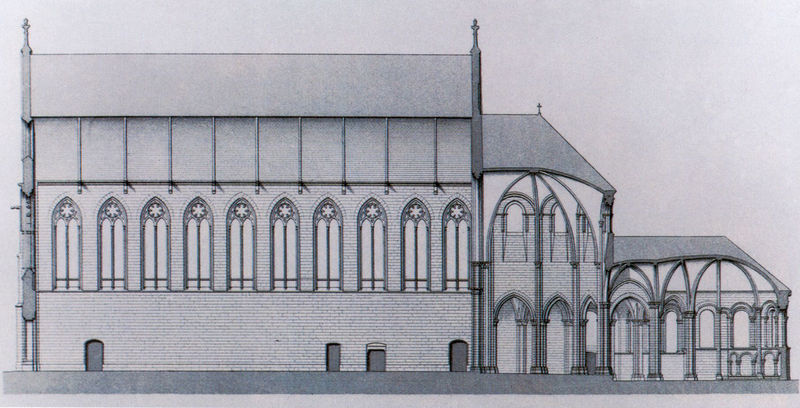
Titel: Saint Martin des Champs (Aufriß)
Standort: Paris
Institution: Saint Martin des Champs
Schlagwörter: dunkel, weiß, blume, fenster, glas, grau, hell, pfeiler, schwarz, skizze, säule, säulen, tür, zeichnung, dach, gebäude, haus, rose, ornament, wand, architektur, sockel, stein, steine, kirche, drei, innen, gotik, boot, schiff, papier, modell, bogen, fassade, türen, dächer, giebel, mauer, ziegel, graphik, backstein, pilaster, kuppel, seitenansicht, tor, halle, bögen, eingang, außen, umgang, gewölbe, kreuz, dom, mauerwerk, rippen, schnitt, sterne, stich, seite, entwurf, arkaden, kathedrale, langhaus, fries, portal, tore, sims, kreuzrippen, gesims, mittelschiff, kreuze, dienste, gotisch, obergaden, rippengewölbe, rosette, spitzbogen, spitzbögen, apsis, romanik, chor, kapelle, plan, konsolen, streben, querschnitt, bau, christentum, pass, rosetten, lanzettfenster, sakralbau, osten, masswerk, basilika, grundriss, lisenen, aufriss, bauplan, triglyphen, längsschnitt, hallenkirche, kapellen, vierung, längsschiff, strebewerk, chorumgang, gotteshaus, absis, strebepfeiler, krabben, kirchenfenster, kiche, masswerkfenster, stabwerk, chorraum, chorkapelle, gaden, entwuf, dreigeteilt, chorgang, dreigliederig, satteldacht, seitenschifffenster, kreutzrippen